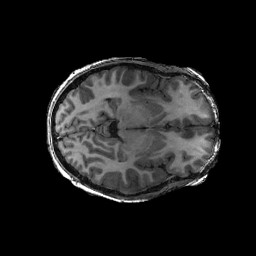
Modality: T1w
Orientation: axial
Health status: ill
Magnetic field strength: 3 T